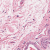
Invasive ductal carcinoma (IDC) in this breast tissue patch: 0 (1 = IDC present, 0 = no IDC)